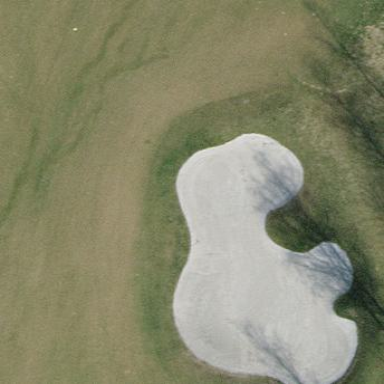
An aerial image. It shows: Golf bunker filled with sandy terrain.